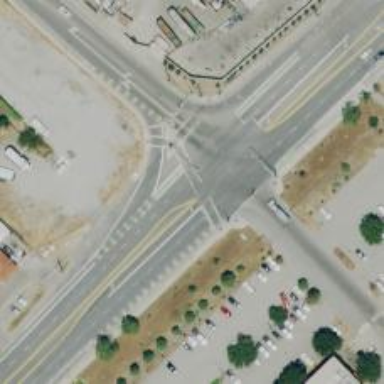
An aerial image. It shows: Solid stop line on the road.